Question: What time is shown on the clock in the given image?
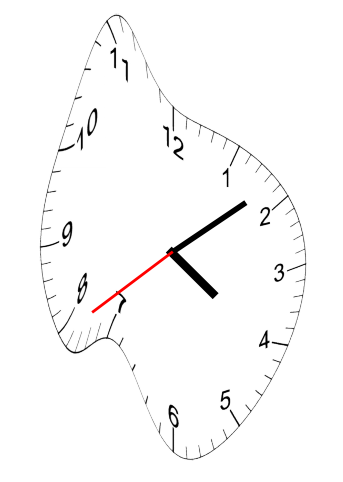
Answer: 04:08:39